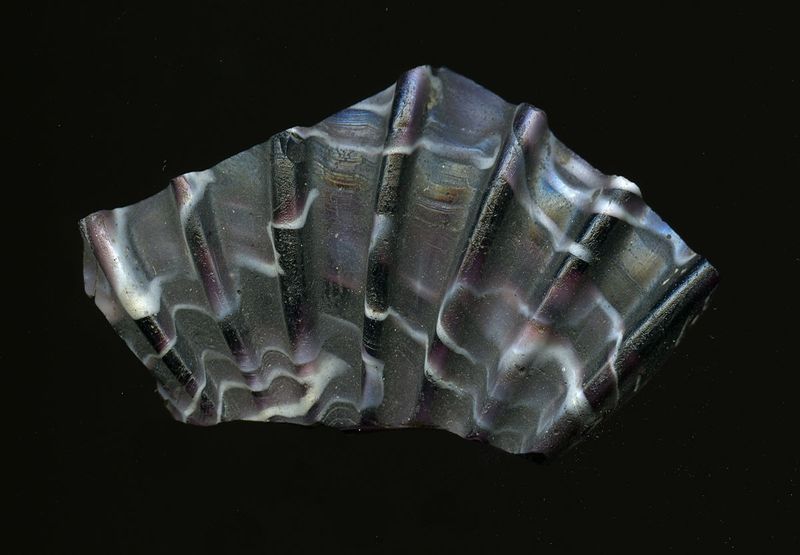
Titel: Fragment einer Rippenschale
Standort: Hamburg
Institution: Museum für Kunst und Gewerbe Hamburg
Schlagwörter: glas, schale, antike, geschnitten, kaiserzeit, gepresst, aufbewahrung, schankgeschirr, behälter, frühe kaiserzeit, prinzipat, römische, mittlere, späte